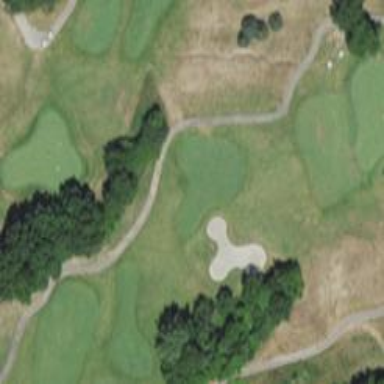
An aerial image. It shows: View of golf hole.